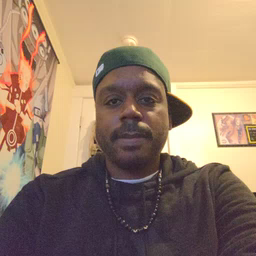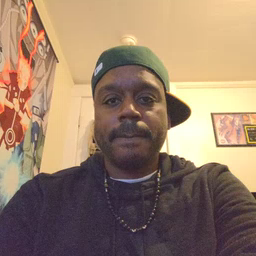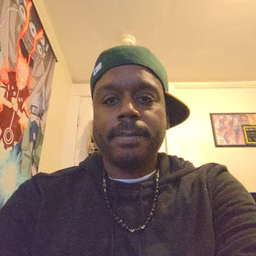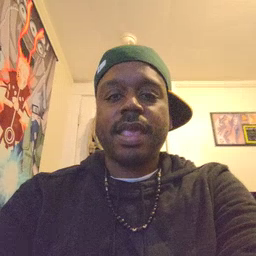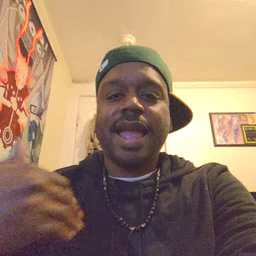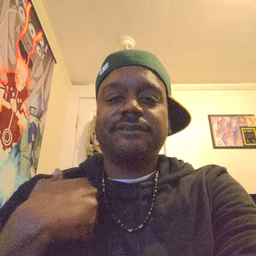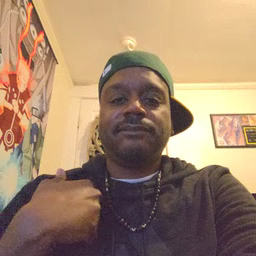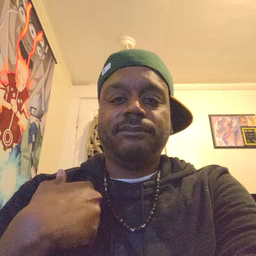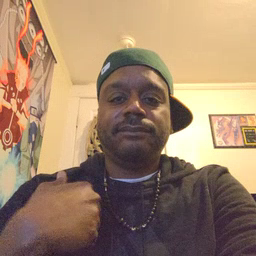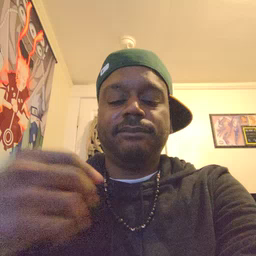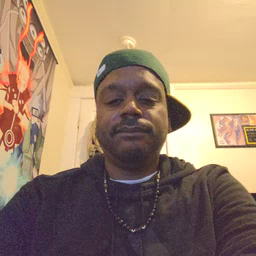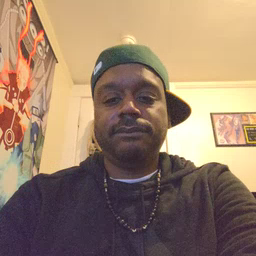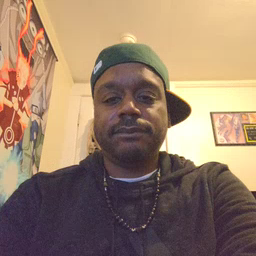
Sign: have